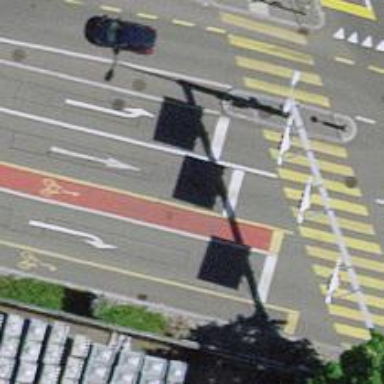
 featuring lane for cyclists on both sides."